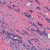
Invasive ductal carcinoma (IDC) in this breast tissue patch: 1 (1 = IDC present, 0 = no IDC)